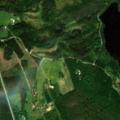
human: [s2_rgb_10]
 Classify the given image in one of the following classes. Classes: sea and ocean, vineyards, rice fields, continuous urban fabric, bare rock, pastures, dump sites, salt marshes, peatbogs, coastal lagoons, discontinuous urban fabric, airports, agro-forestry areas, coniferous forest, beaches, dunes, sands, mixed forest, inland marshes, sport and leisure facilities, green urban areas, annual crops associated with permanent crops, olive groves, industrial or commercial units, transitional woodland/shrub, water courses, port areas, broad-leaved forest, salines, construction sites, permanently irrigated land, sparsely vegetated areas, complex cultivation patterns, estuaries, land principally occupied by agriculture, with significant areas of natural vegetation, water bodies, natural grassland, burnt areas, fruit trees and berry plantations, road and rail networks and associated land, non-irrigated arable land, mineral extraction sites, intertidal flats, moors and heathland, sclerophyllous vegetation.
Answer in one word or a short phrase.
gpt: broad-leaved forest, coniferous forest, mixed forest